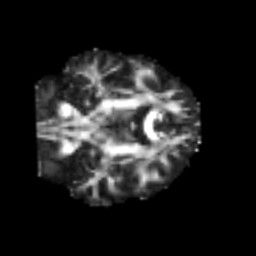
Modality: FA
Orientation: coronal
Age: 74
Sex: male
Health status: ill
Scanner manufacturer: siemens
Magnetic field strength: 3 T
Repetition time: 8.7 s
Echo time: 0.11 s